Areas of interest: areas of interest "Golf Course"
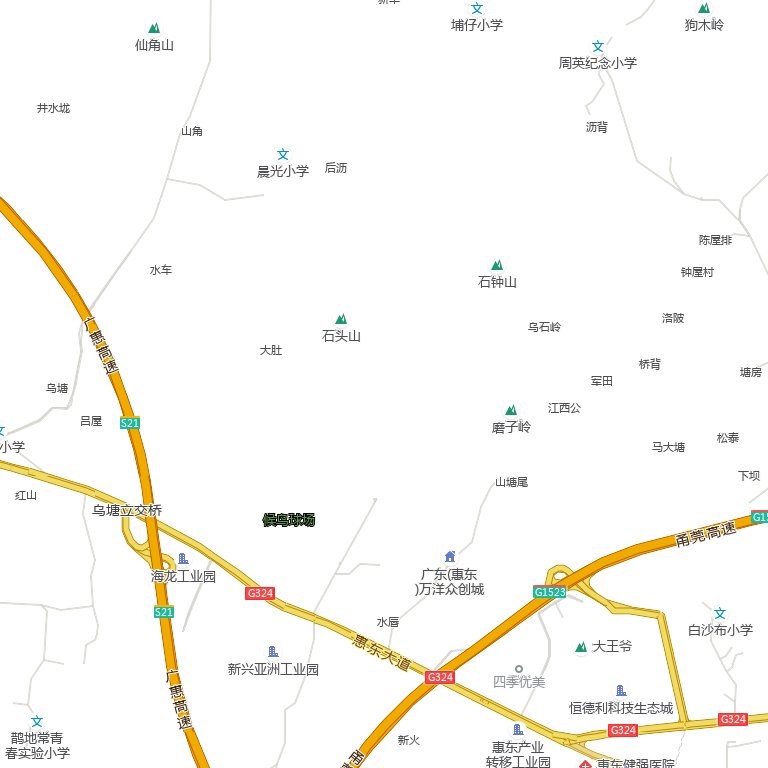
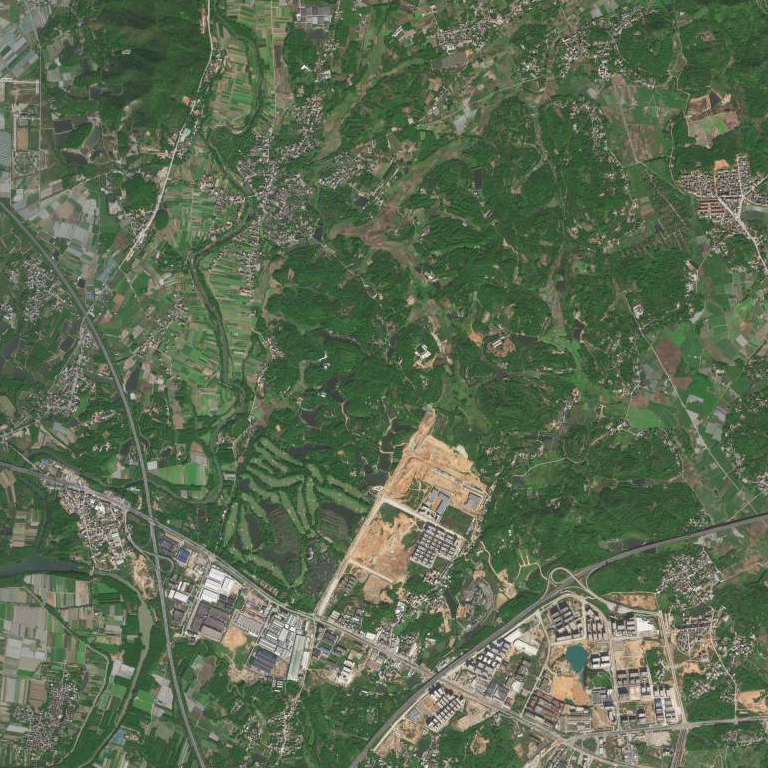